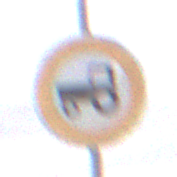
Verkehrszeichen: VerbotKraftfahrzeugeZuegeNichtSchneller25
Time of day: Midday
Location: Outdoor (Nature)
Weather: Overcast
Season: NotSpecified
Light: Natural